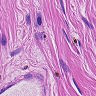
Metastatic tissue present: no